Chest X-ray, PA view. Patient: 59 years old, sex F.
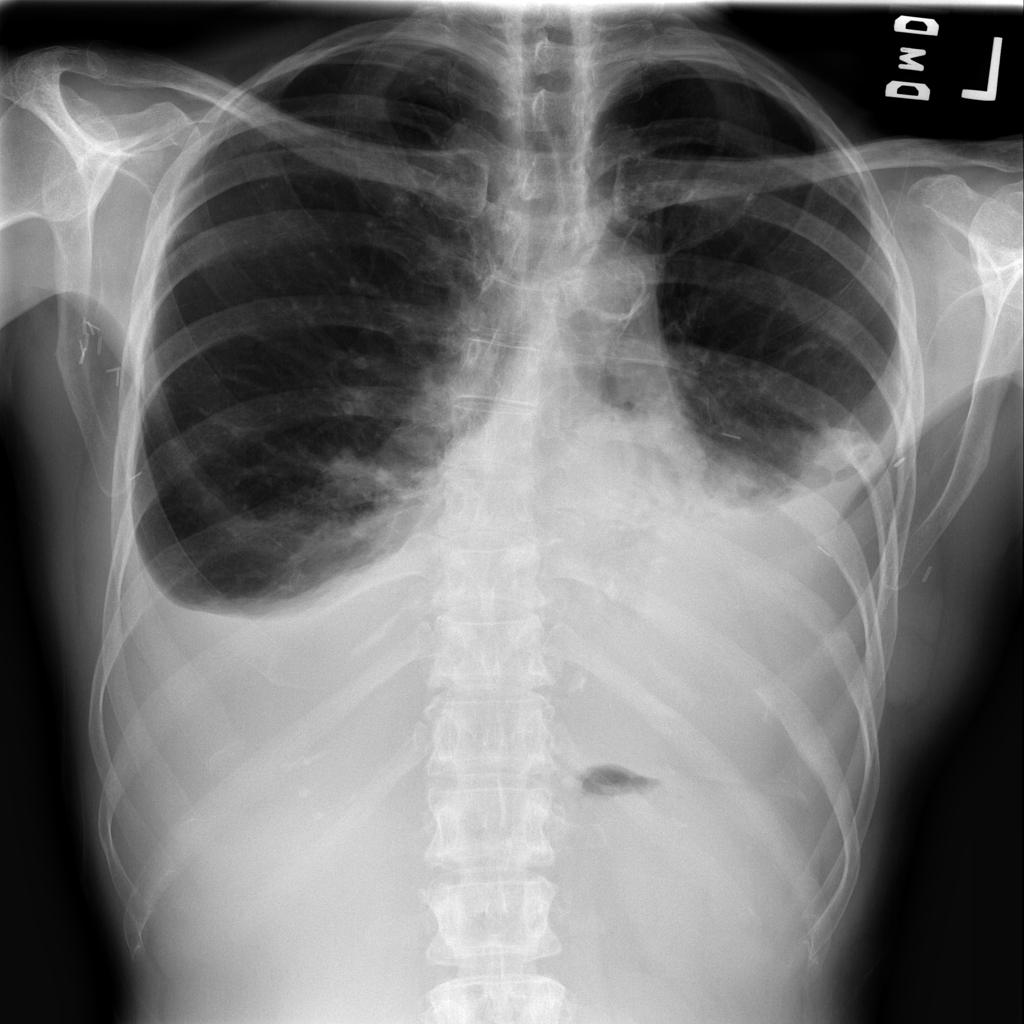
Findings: Effusion, Fibrosis